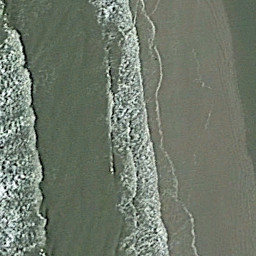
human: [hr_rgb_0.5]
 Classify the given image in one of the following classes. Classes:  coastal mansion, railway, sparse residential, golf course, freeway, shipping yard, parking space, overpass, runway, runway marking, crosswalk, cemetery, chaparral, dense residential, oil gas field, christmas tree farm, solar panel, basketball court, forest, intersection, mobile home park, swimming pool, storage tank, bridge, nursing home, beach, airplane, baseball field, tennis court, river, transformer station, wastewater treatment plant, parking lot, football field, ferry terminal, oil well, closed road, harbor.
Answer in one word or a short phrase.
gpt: beach